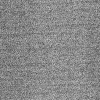
Atmospheric dust classification: dusty